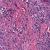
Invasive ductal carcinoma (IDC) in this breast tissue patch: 1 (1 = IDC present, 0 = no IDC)